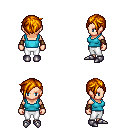
a pixel art fantasy rpg character, female body template, human, light skin, teal pirate shirt, white pants, dark blonde pixie cut hairstyle, leather bracers, metal boots, four views (front, back, left, right), 2x2 character sprite sheet, small pixel art, hard edges, no anti-aliasing